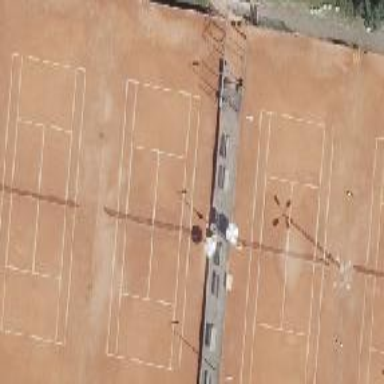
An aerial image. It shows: Fine gravel tennis pitch for leisure land.